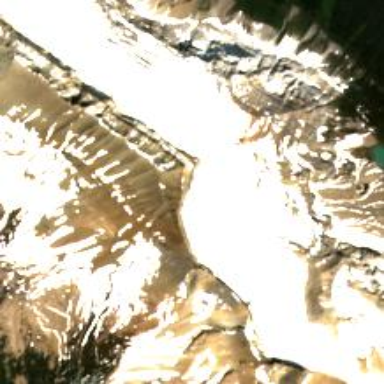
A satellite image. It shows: Stunning view of glacier.